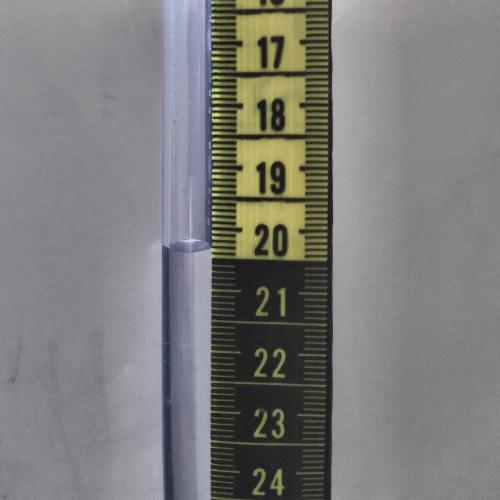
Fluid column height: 20.3 cm